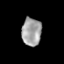
Tissue: prostate
Cell type: T cells
Senescence score: 0.3545
Nuclear area (px): 532
Mean DAPI intensity: 163.513